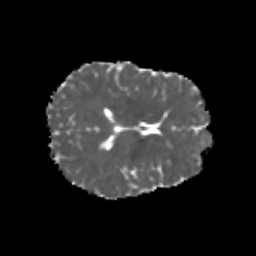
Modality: MD
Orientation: axial
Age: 21
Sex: female
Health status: healthy
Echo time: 0.074 s